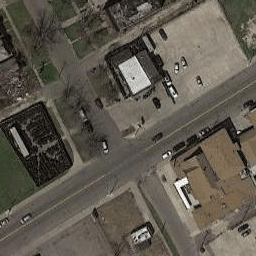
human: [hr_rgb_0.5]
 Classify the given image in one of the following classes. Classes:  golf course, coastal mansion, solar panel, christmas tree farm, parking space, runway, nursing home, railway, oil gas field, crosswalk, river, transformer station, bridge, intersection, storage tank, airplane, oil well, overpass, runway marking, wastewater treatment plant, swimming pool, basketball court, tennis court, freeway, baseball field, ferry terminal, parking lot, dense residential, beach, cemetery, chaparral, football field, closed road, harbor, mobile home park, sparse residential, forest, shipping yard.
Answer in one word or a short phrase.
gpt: intersection